Question: Count the number of objects in the diagram.
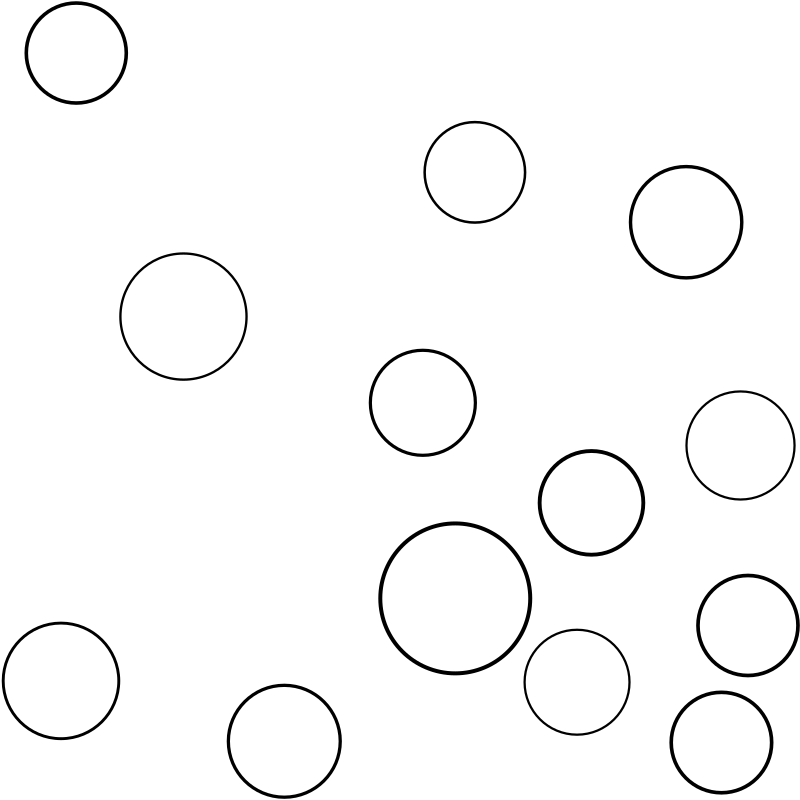
Answer: 13